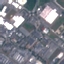
Land use / land cover class: Industrial